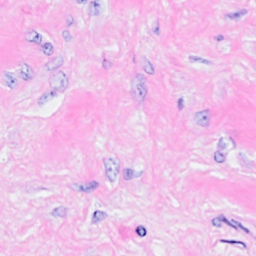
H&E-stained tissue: Breast